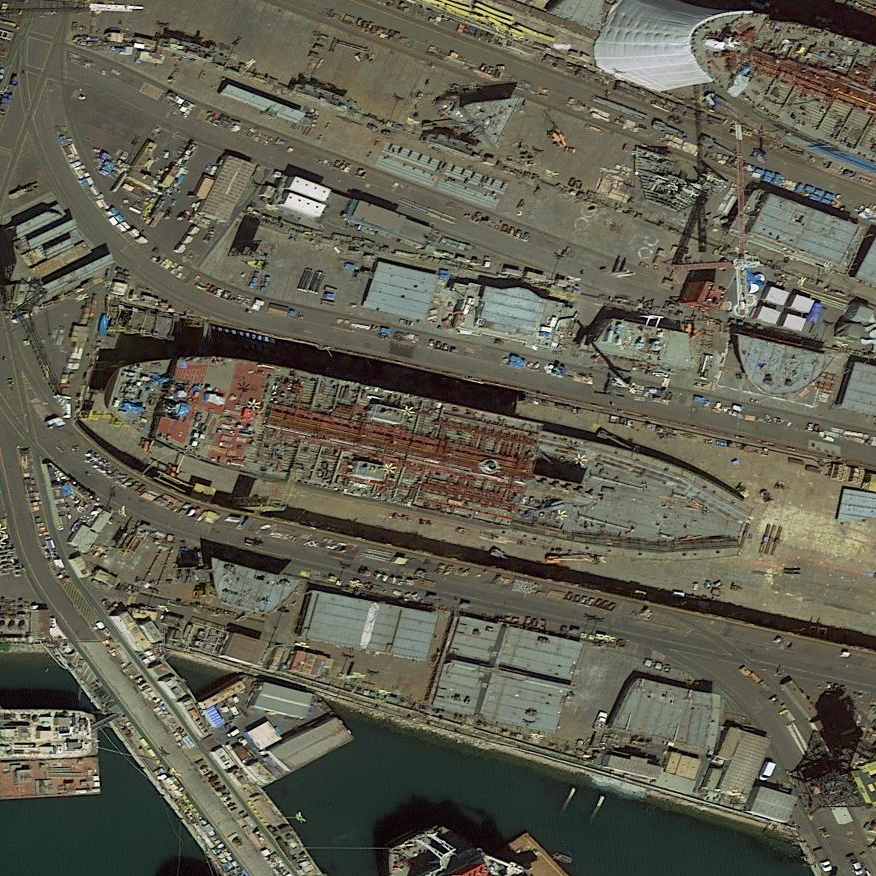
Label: civil